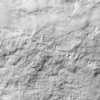
Label: not_dusty